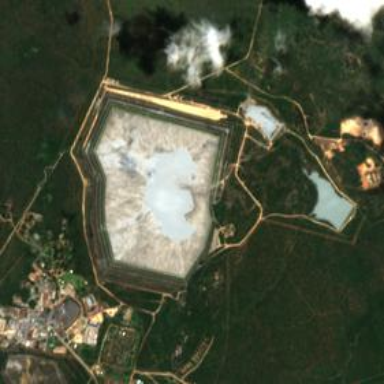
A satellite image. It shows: Tailings reservoir with water.